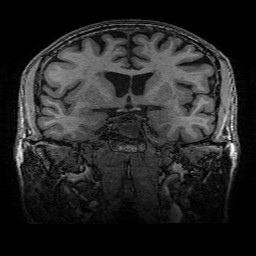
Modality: T1w
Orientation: sagittal
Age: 76
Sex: male
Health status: healthy
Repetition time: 2.53 s
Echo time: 0.0034 s